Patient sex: M
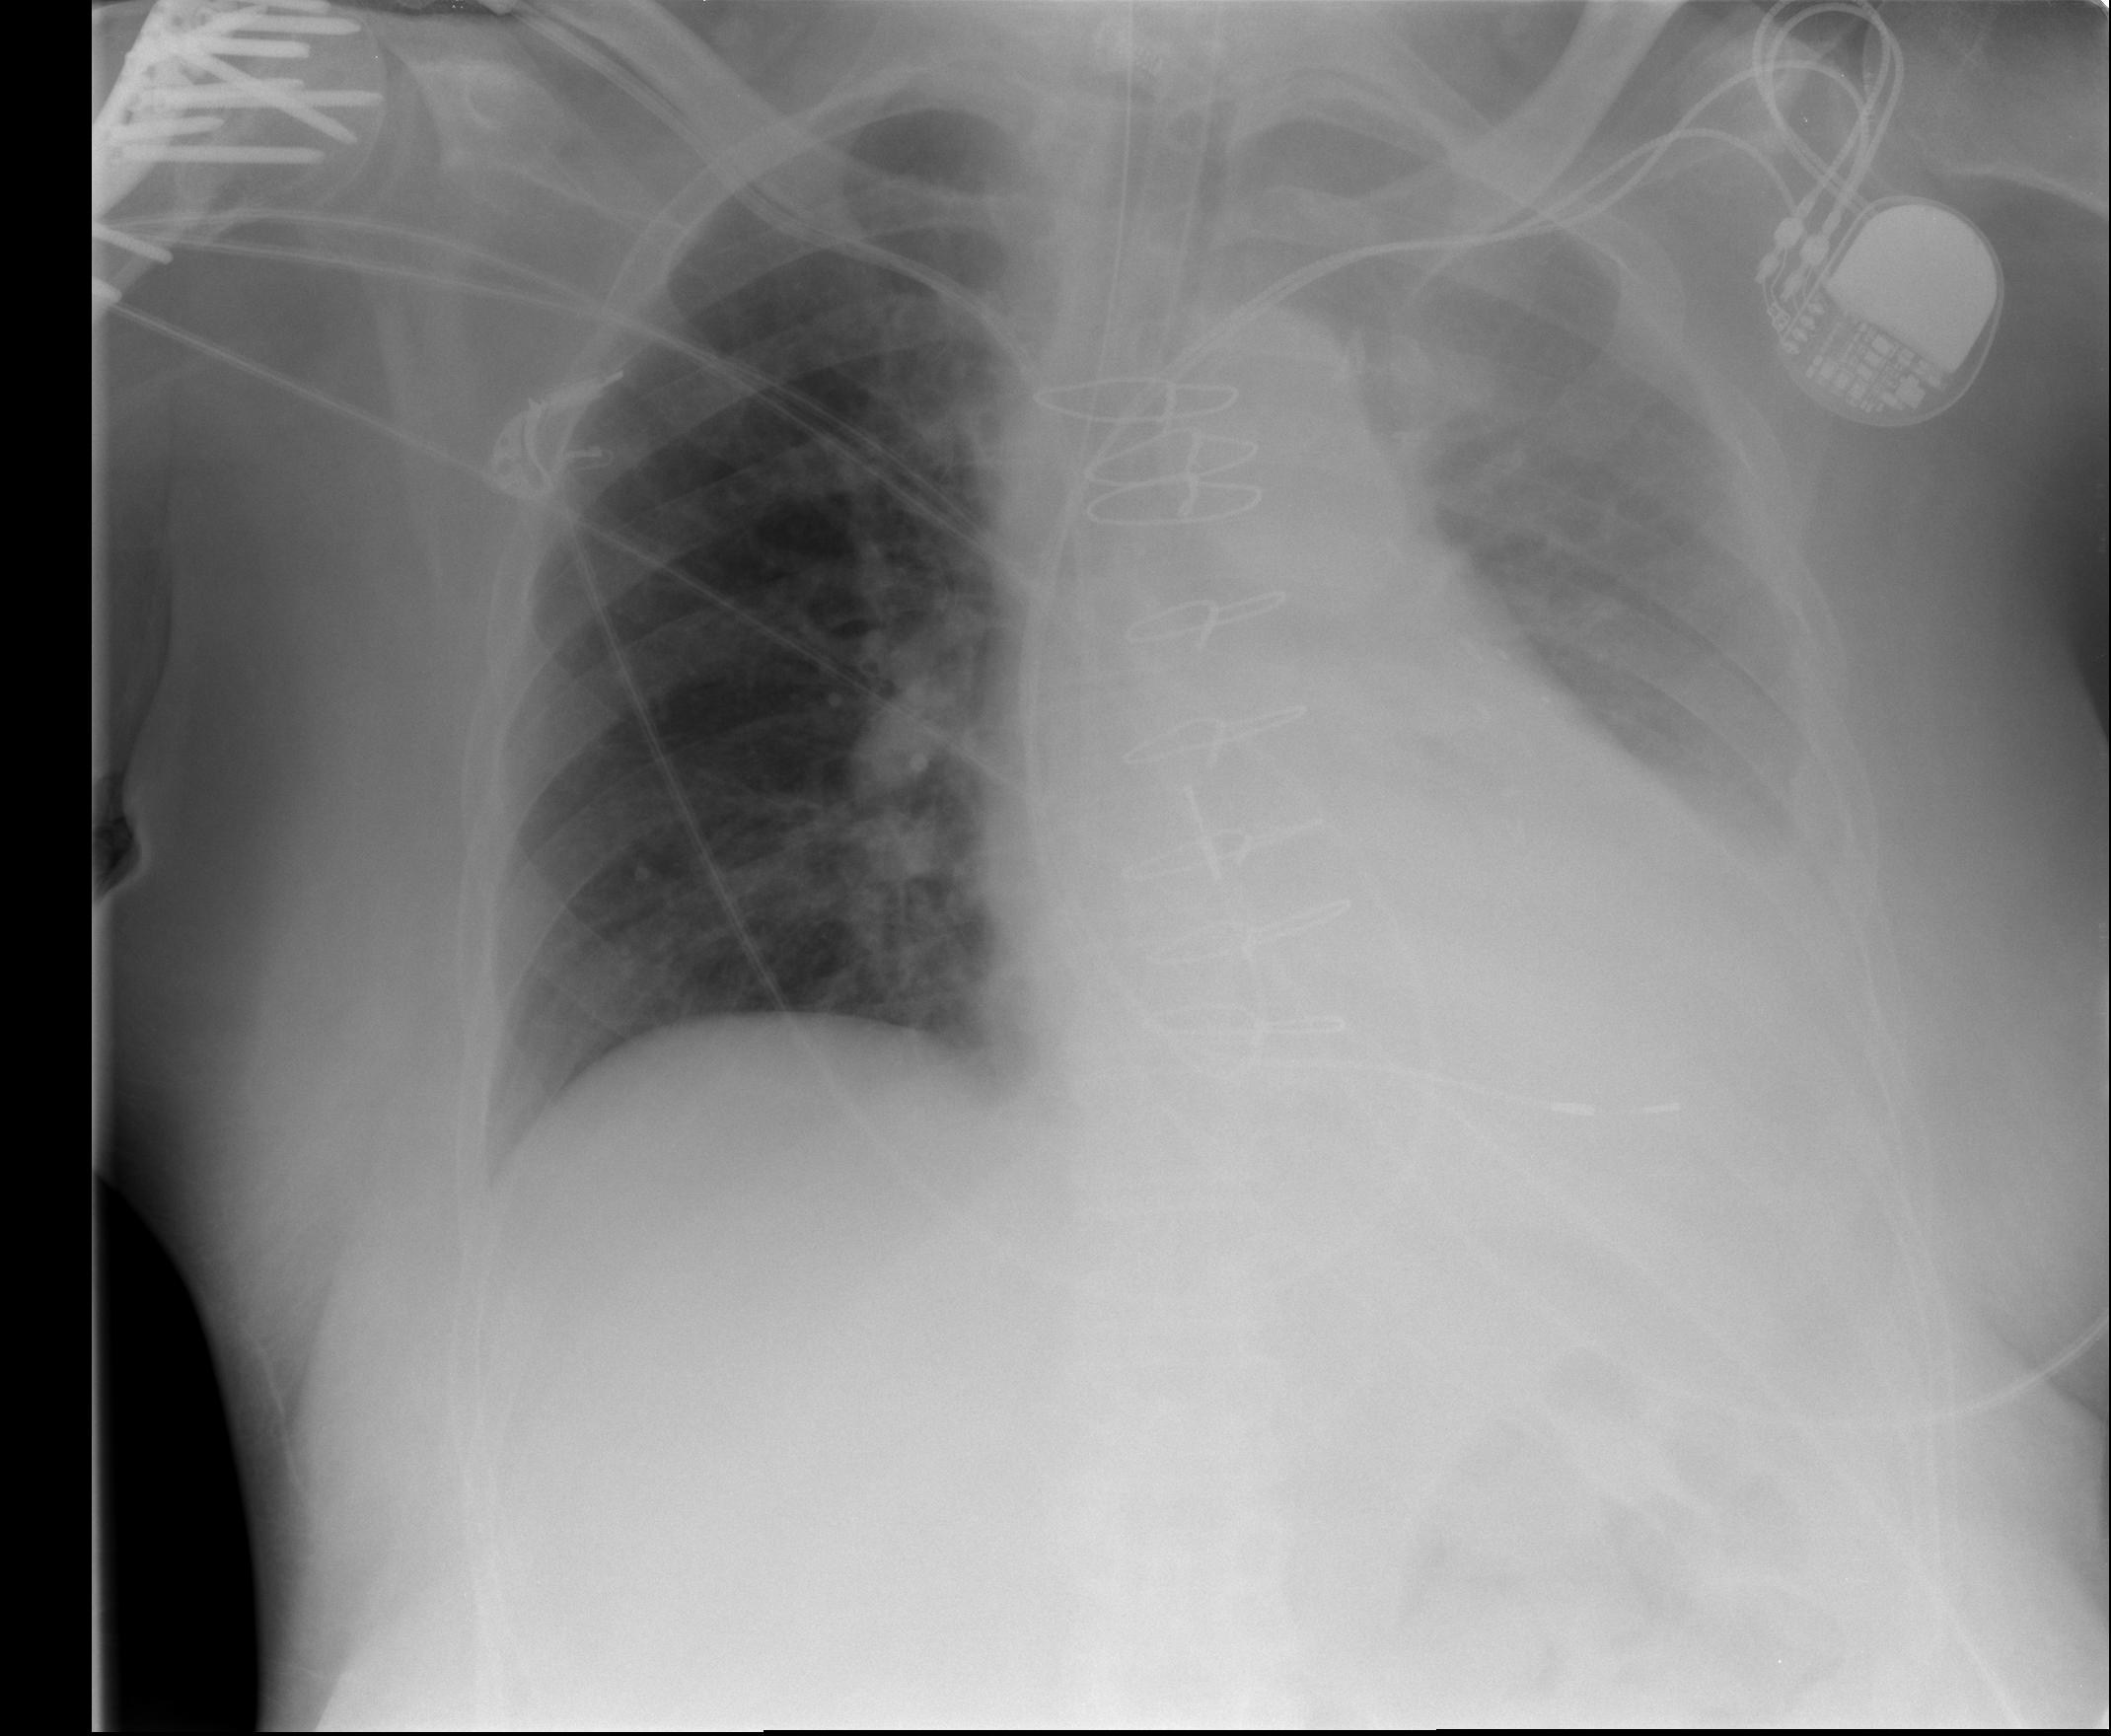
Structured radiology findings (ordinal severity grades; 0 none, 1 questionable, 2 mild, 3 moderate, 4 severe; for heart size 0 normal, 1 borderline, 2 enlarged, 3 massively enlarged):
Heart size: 2
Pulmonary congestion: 0
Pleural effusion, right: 0
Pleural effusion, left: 3
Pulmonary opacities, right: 0
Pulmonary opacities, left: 0
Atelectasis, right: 0
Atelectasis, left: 0